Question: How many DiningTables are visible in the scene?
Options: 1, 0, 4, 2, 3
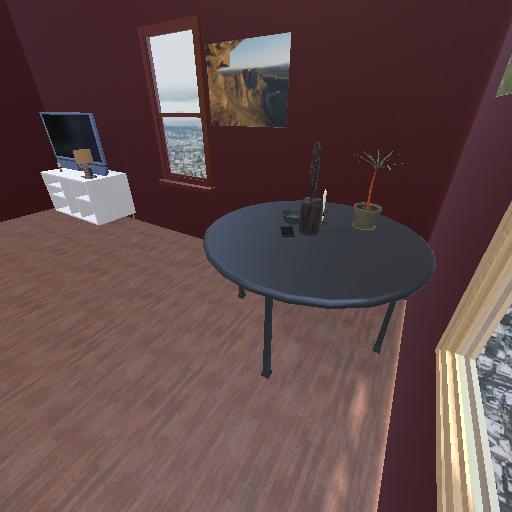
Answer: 1